Question: The problem I have is that when more rows are added to JTable (jtbls) the vertical scrollbar doesn't appear on my JScrollPane (outer).
'''
JPanel panel = new JPanel();
panel.setLayout(new GridLayout(1, 4));
JScrollPane outer = new JScrollPane(panel);
jtbls = new JTable[4];
for (int i = 0; i < jtbls.length; i++) {
jtbls[i] = new JTable(new MyTableModel());
jtbls[i].setFillsViewportHeight(true);
jtbls[i].setBorder(BorderFactory.createLineBorder(Color.BLACK, 1));
JPanel inner = new JPanel(new BorderLayout());
inner.add(jtbls[i], BorderLayout.CENTER);
inner.add(jtbls[i].getTableHeader(), BorderLayout.NORTH);
inner.setPreferredSize(new Dimension(outer.getWidth() / 4, 70));
panel.add(inner);
}
add(outer);
'''

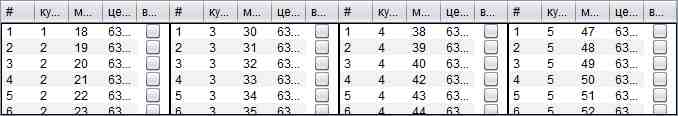
Answer: This is because you set
'''
inner.setPreferredSize(new Dimension(outer.getWidth() / 4, 70));
'''
So 'inner' 'JPanel' is "fine" with height above '70' and don't requests more space to the parent - 'JPanel panel' which won't request more space to its parent - 'JVieport'.
Also if you look at the source code of 'JTable' - method 'setFillsViewportHeight' is only applicable to the 'javax.swing.JLayer', 'javax.swing.ScrollPaneLayout', 'javax.swing.ViewportLayout' (look at invocations of 'getScrollableTracksViewportHeight()') - so this will work only when JTable is inside some viewport.